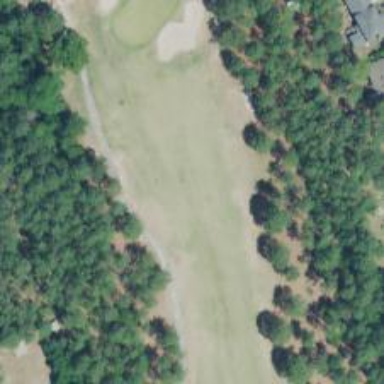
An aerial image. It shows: View of golf hole.